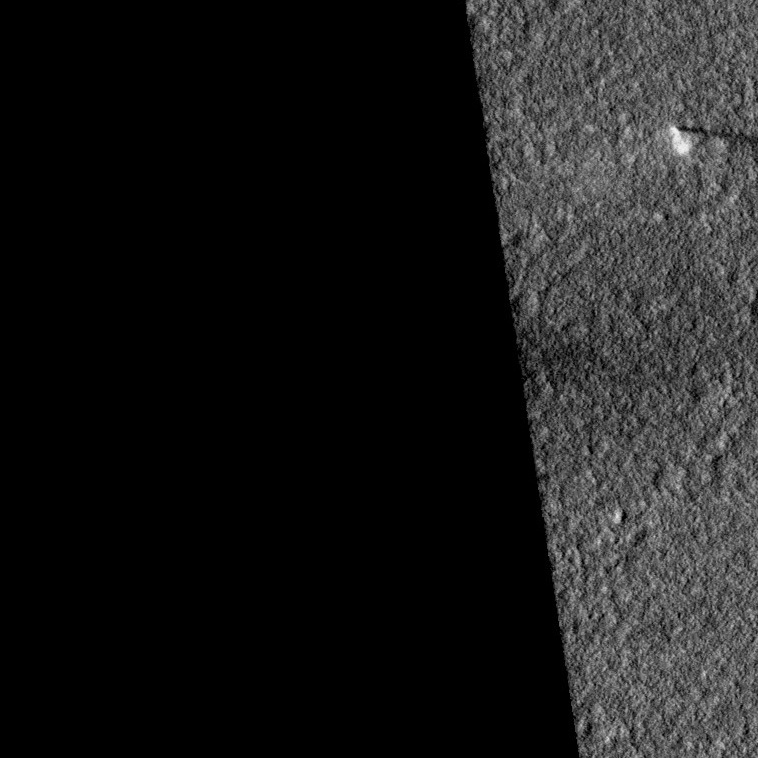
Label: dustdevil